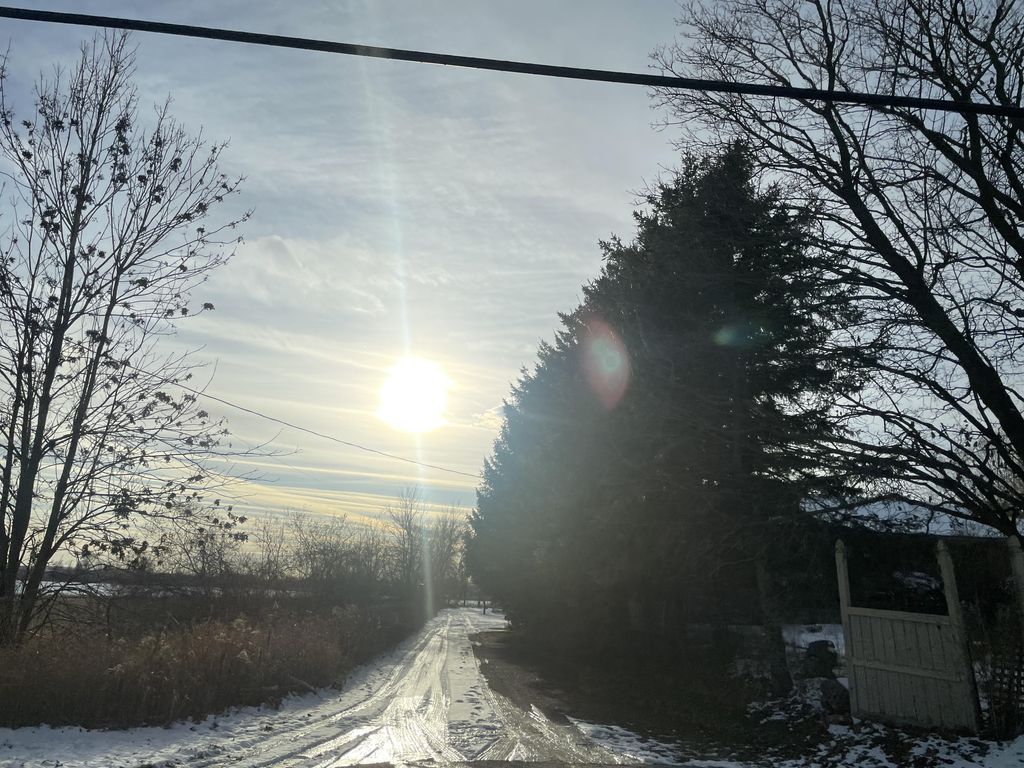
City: kitchener-waterloo